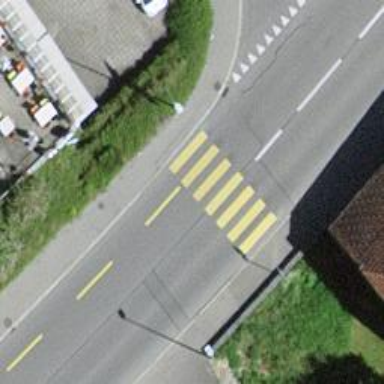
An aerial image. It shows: Marked road crossing with visible crossing markings.